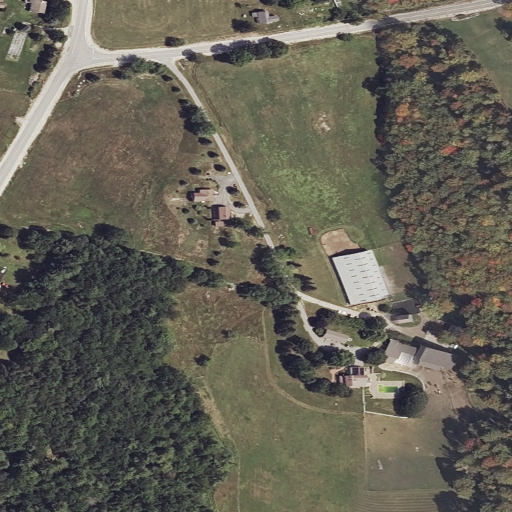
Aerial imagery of mountain in Maine named Raymond Hill containing pasture, deciduous forest, low intensity development, woody wetlands, mixed forest, open development, and medium intensity development